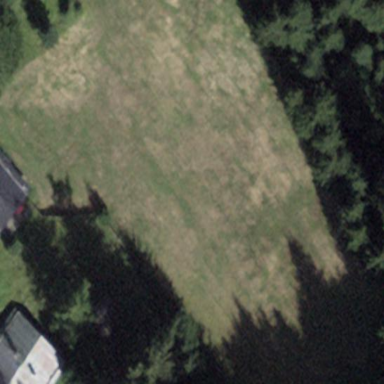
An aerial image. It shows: Open area covered with grass.